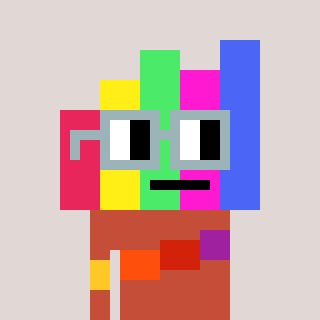
a pixel art character with square dark gray glasses, a bar chart-shaped head and a rust-colored body on a warm background